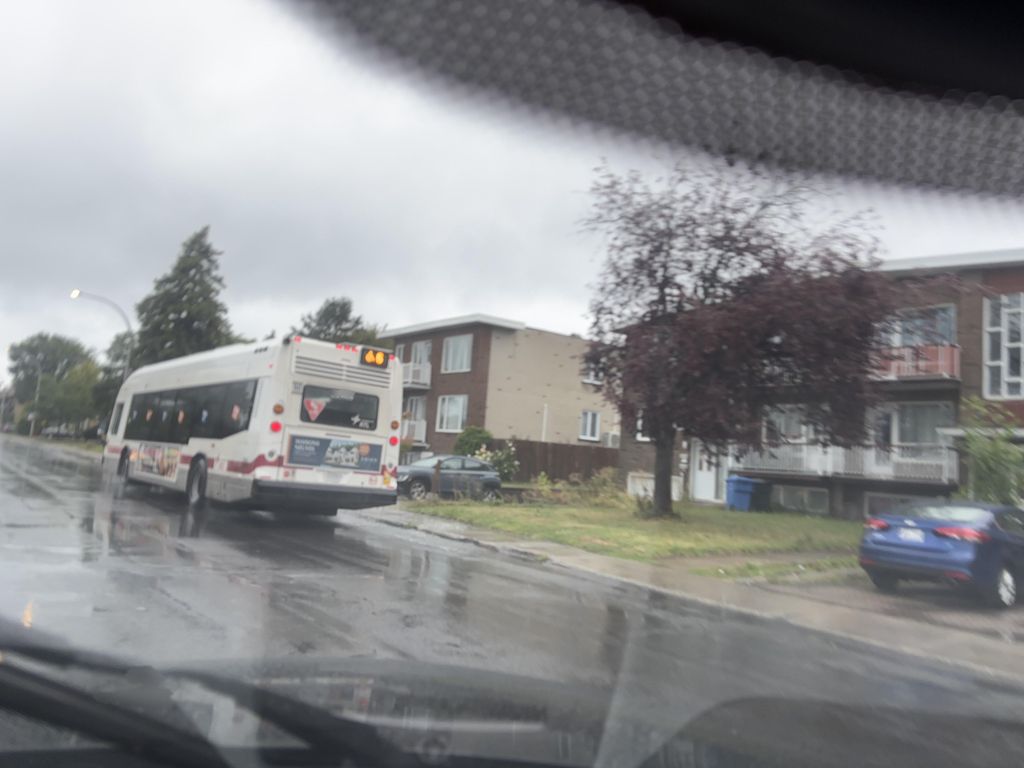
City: montreal